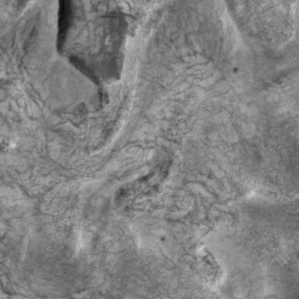
Label: non_frost